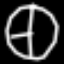
Label: octagon